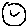
Label: smiley face